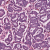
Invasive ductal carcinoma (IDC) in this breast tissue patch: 1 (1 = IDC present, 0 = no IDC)